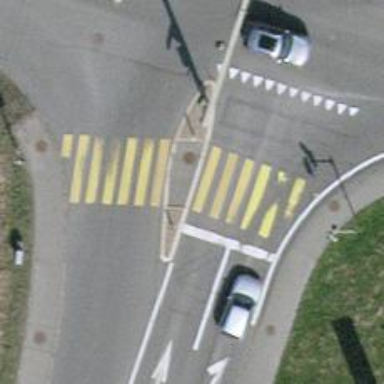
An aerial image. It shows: Crossing with traffic signals. It is zebra crossing.